【题型】填空题　【知识点】平面几何　【难度】easy
如图，$▱ABCD$绕点$A$按逆时针方向旋转$36^\circ$，得到$▱AB'C'D'$，点$B'$恰好落在$BC$边上，$B'C'$和$CD$相交于点$E$，则$\angle B'EC$的度数是\underline{\quad\quad}。

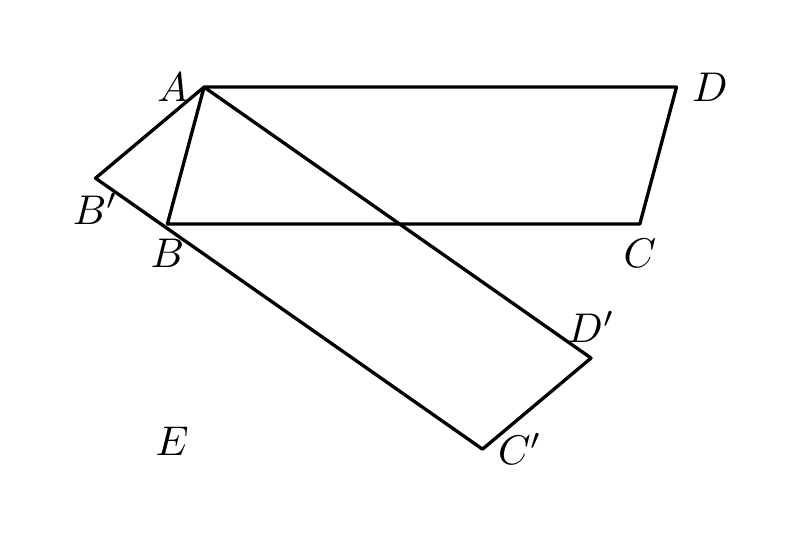
【解答】
【答案】\(36^\circ\) / 36 度
【详解】解：$\because$ 平行四边形 \(ABCD\) 绕点 \(A\) 逆时针旋转 \(36^\circ\)，得到 \(▱AB'C'D'\)，
$\therefore AB = AB'$，\(\angle BAB' = 36^\circ\)，\(\angle ABC = \angle AB'C'\)，\(\angle B + \angle C = 180^\circ\)，
\[
\therefore \angle B = \angle AB'B = \frac{180^\circ - 36^\circ}{2} = 72^\circ,
\]
\[
\therefore \angle C = 180^\circ - 72^\circ = 108^\circ,\quad \angle AB'C' = \angle B = 72^\circ,
\]
\[
\therefore \angle CB'E = 180^\circ - 72^\circ - 72^\circ = 36^\circ,
\]
\[
\therefore \angle B'EC = 180^\circ - \angle C - \angle CB'E = 180^\circ - 108^\circ - 36^\circ = 36^\circ.
\]
故答案为：\(36^\circ\)。